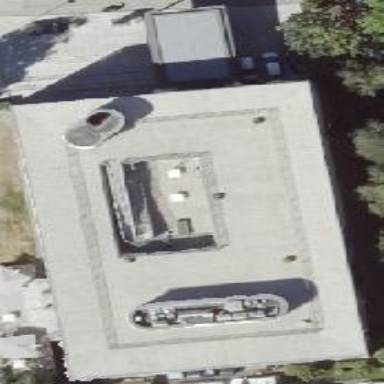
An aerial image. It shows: Office building with flat silver roof.